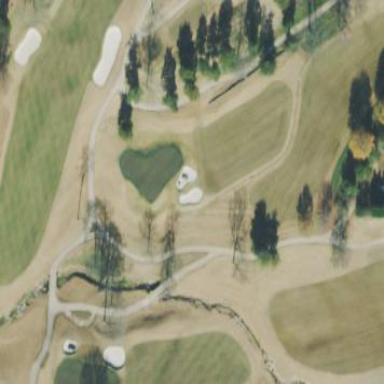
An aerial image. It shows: Rough area in golf course.